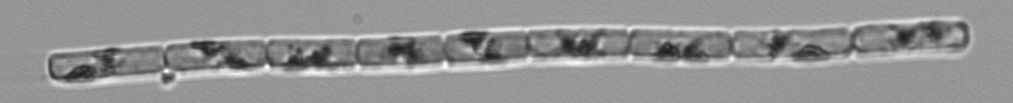
Label: Guinardia_delicatula